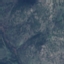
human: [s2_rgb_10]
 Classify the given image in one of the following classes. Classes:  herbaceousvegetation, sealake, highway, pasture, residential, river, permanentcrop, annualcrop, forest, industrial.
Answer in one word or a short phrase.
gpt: HerbaceousVegetation